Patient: sex F, age 22
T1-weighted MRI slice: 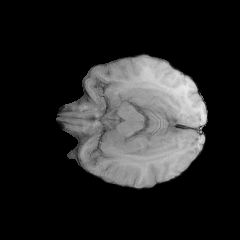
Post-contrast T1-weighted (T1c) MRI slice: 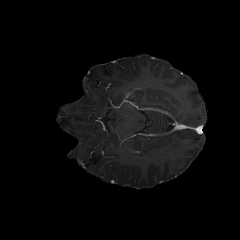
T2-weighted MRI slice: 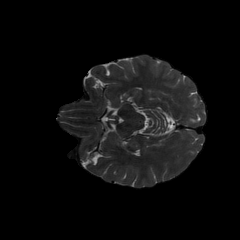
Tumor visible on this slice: no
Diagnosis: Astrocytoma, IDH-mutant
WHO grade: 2